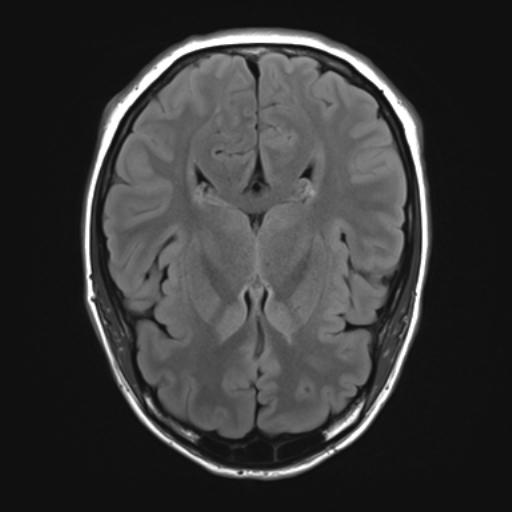
Label: notumor